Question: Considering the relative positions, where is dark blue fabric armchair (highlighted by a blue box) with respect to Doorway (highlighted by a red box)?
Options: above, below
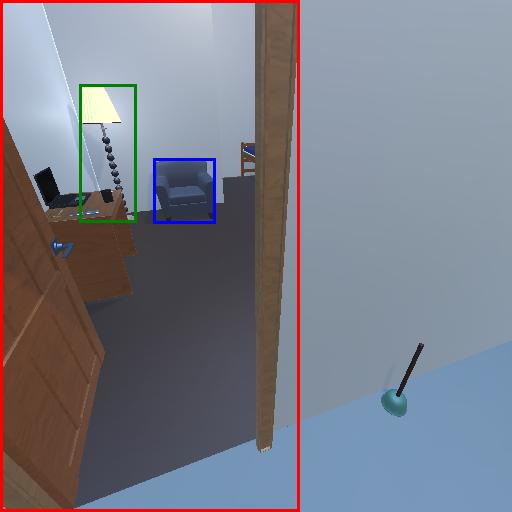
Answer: above